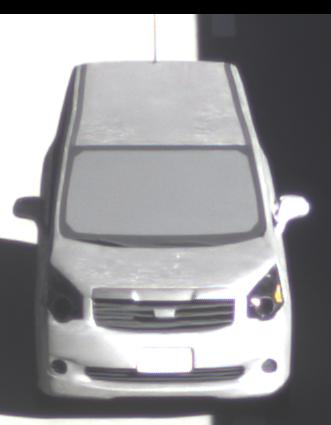
Make: Toyota
Model: Noah
Detailed model: Voxy R70G
Model produced from: 2007
Model produced until: 2013
Doors: 5
Color: white
Road condition: dry road
Daytime: morning or afternoon
Contrast: high contrast